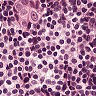
Metastatic tissue present: yes